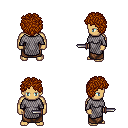
a pixel art fantasy rpg character, male body template, human, tanned skin, chain mail, robe skirt, brunette curly afro hairstyle, dagger, four views (front, back, left, right), 2x2 character sprite sheet, small pixel art, hard edges, no anti-aliasing